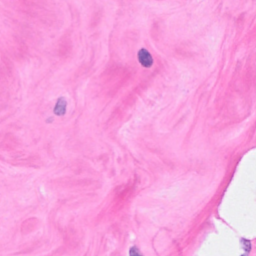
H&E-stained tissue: Breast